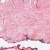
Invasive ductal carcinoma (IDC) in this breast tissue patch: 0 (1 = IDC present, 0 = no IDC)